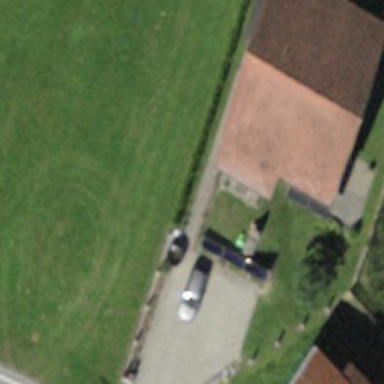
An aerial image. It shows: Detached building.